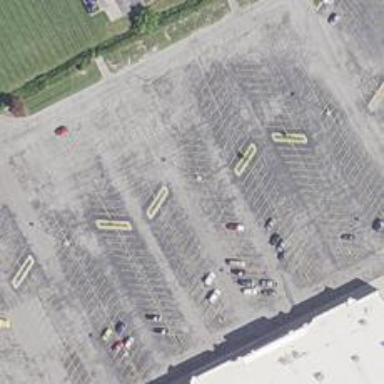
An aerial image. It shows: Parking area.